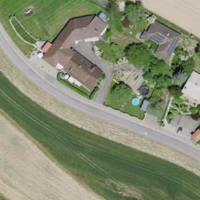
EUNIS habitat code: 55
Species observed at this site:
Petasites albus